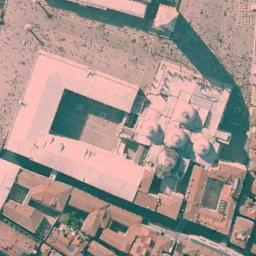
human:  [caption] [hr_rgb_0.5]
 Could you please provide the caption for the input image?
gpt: Numerous buildings of different shapes and sizes are beside the palace .

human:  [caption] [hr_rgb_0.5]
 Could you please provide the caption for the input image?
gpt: The palace is on the bare land .

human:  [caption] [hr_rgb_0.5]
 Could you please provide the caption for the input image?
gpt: The palace is surrounded by bare land .

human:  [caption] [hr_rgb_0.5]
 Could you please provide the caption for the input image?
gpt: The white palace has a courtyard and an open area is in front of the palace .

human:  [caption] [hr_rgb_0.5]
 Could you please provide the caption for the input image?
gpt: There are some brown buildings beside the palace with five white domes .